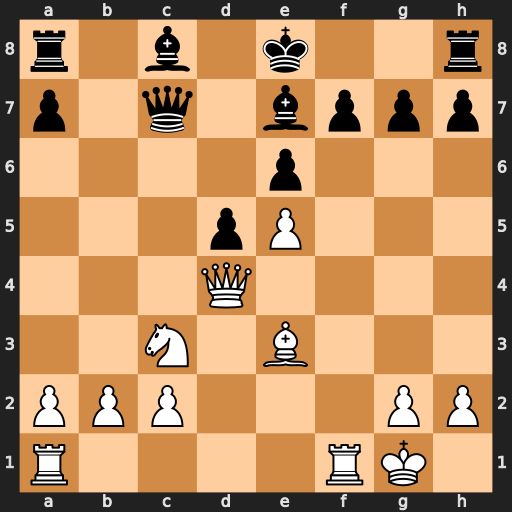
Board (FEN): r1b1k2r/p1q1bppp/4p3/3pP3/3Q4/2N1B3/PPP3PP/R4RK1
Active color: w
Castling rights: kq
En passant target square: -
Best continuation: Nxd5 exd5 Qxd5 Bg5 Bxg5